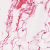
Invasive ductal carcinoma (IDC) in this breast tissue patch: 0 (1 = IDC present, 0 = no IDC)